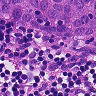
Metastatic tissue present: yes